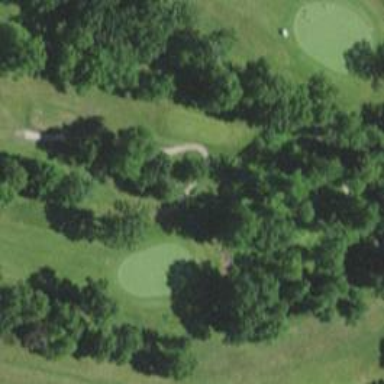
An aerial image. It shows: Service road designated as golf cart path.